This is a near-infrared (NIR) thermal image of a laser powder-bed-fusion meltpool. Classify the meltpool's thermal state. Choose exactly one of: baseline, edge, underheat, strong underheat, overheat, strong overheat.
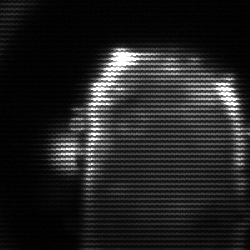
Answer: baseline